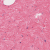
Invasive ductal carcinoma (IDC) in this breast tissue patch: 0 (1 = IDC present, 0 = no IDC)